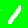
Digit: 1